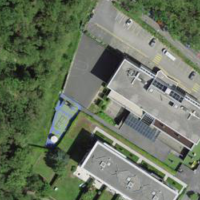
EUNIS habitat code: 55
Species observed at this site:
Cornus sanguinea